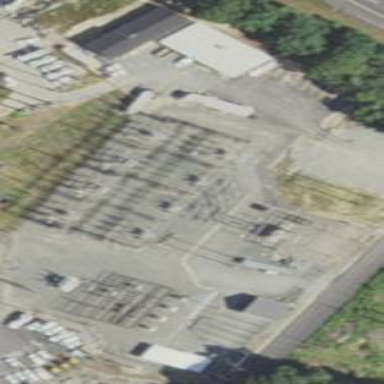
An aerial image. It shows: Distribution power substation secured by fence.